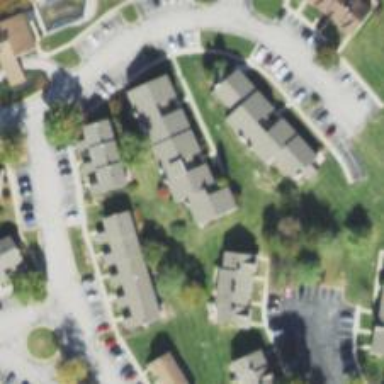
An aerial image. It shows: Neighborhood.